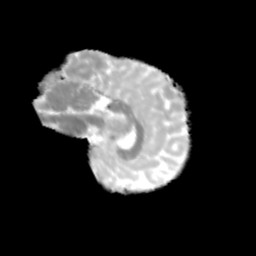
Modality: MD
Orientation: sagittal
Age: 12
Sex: female
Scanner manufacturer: siemens
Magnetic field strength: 3 T
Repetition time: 3.8 s
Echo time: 0.07 s